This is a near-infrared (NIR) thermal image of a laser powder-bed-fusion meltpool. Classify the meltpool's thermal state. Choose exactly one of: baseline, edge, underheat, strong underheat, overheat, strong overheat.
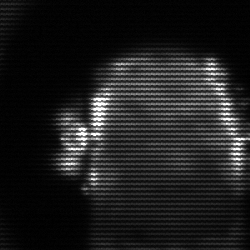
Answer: baseline